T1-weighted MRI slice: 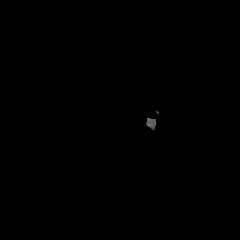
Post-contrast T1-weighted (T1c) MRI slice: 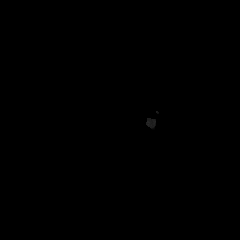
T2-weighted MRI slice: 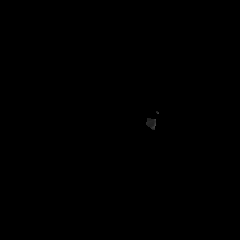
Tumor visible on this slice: no